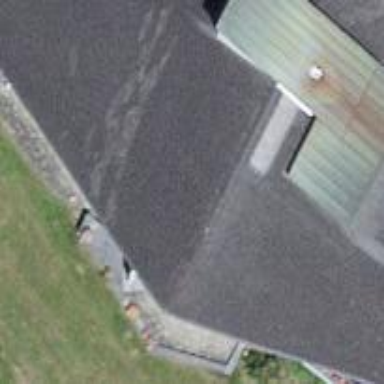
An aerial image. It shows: Farm building.